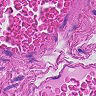
Metastatic tissue present: no